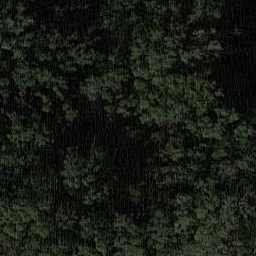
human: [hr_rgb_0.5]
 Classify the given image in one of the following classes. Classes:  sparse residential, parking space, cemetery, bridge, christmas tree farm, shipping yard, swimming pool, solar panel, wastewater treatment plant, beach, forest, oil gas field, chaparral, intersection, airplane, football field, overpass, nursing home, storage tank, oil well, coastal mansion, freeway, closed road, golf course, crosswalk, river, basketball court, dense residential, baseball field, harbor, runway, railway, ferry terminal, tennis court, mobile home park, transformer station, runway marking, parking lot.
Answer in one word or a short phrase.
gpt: forest